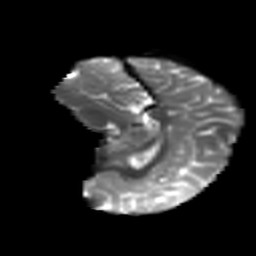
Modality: T2w
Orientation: sagittal
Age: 16
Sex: female
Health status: ill
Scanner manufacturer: ge
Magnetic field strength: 3 T
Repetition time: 7.5 s
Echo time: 0.079 s